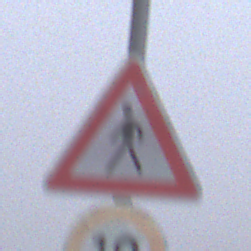
Verkehrszeichen: FussgaengerRechts
Zusatzzeichen unten: Geschwindigkeit10
Umgebung: Outdoor, RoadRail
Tageszeit: MorningAfternoon
Wetter: Overcast
Licht: Natural
Jahreszeit: NotSpecified
Kontrast: LowContrast